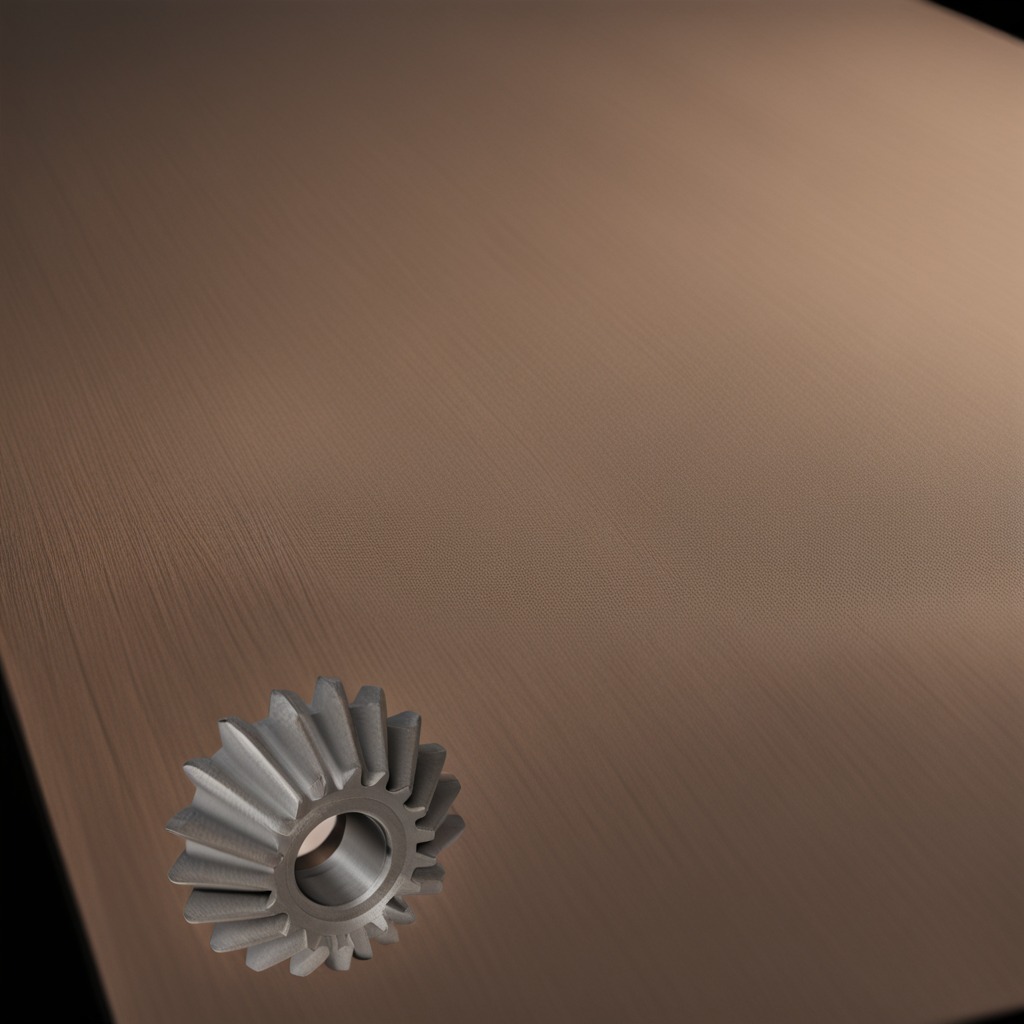
A steel gear with teeth lies on the wooden table.